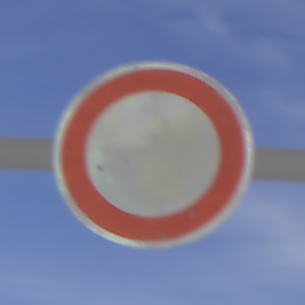
Verkehrszeichen: VerbotFahrzeugeAllerArt
Umgebung: Outdoor, RoadRail
Tageszeit: MorningAfternoon
Wetter: PartlyCloudy
Licht: Natural
Jahreszeit: NotSpecified
Kontrast: HighContrast